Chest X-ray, PA view. Patient: 45 years old, sex F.
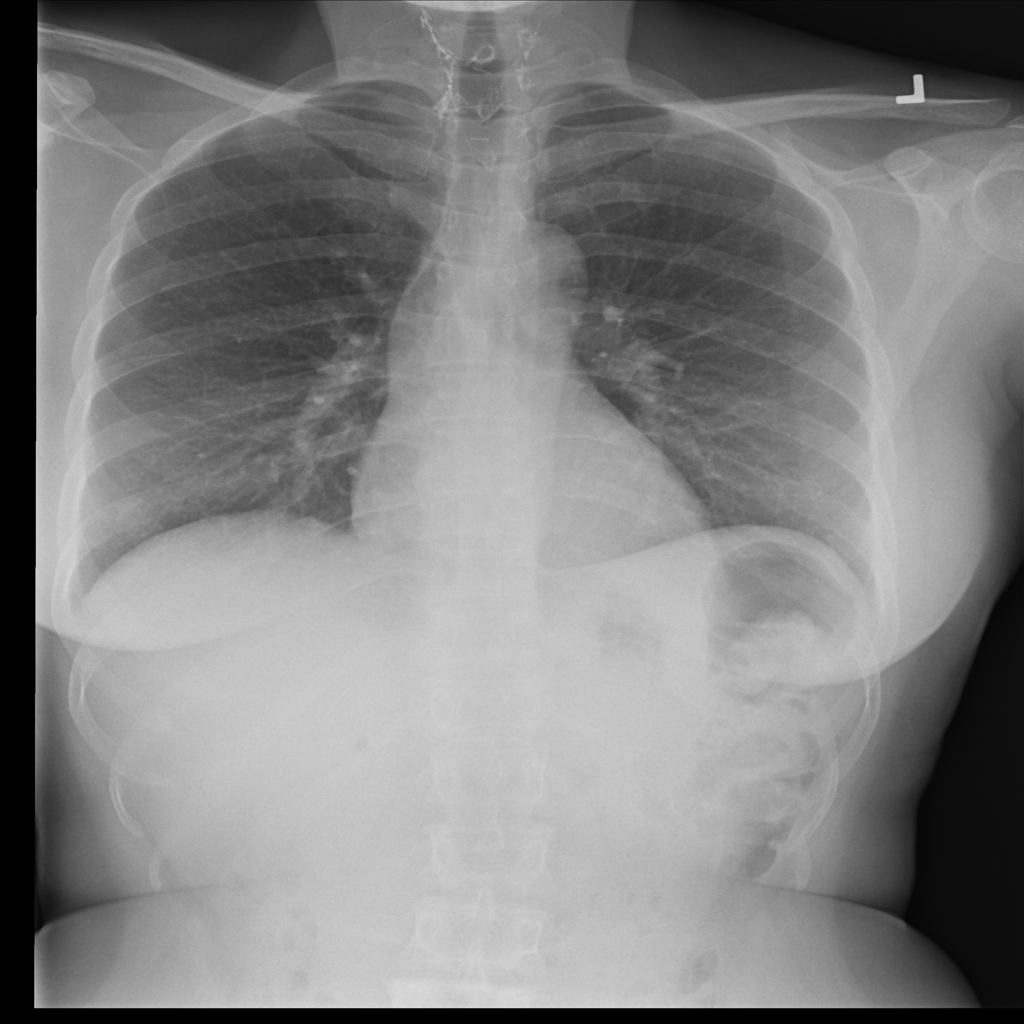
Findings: No Finding